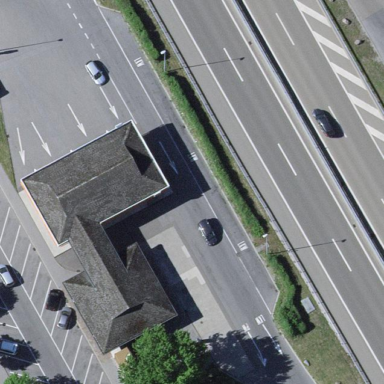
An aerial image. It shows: Parking area with surface.